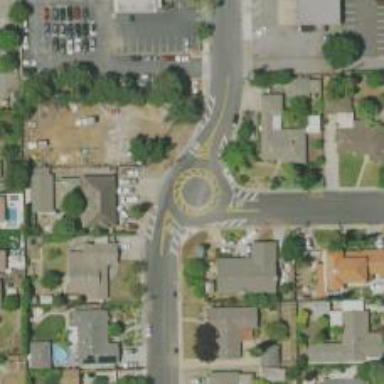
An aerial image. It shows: Mini roundabout on the road.